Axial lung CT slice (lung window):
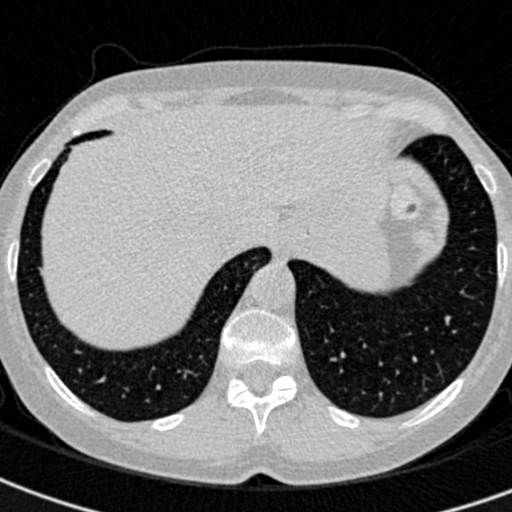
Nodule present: no